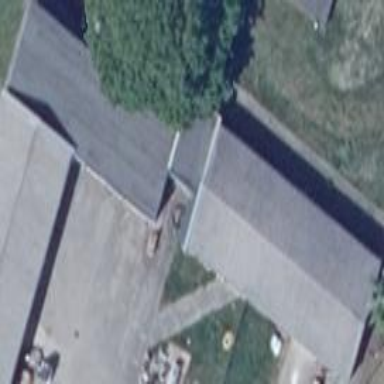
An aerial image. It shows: Commercial building.